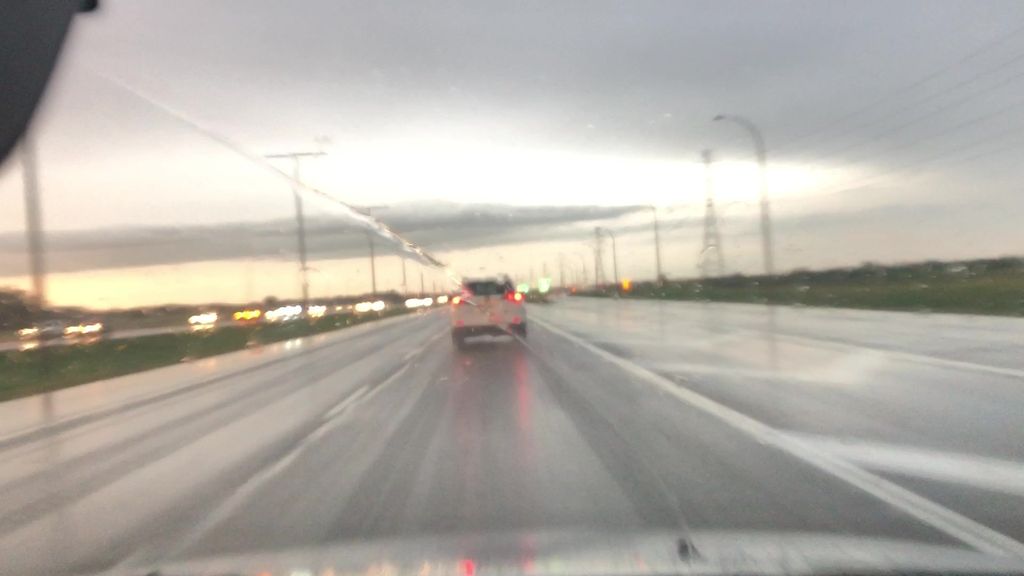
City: edmonton